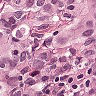
Metastatic tissue present: yes